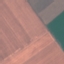
Land use / land cover class: AnnualCrop